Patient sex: F
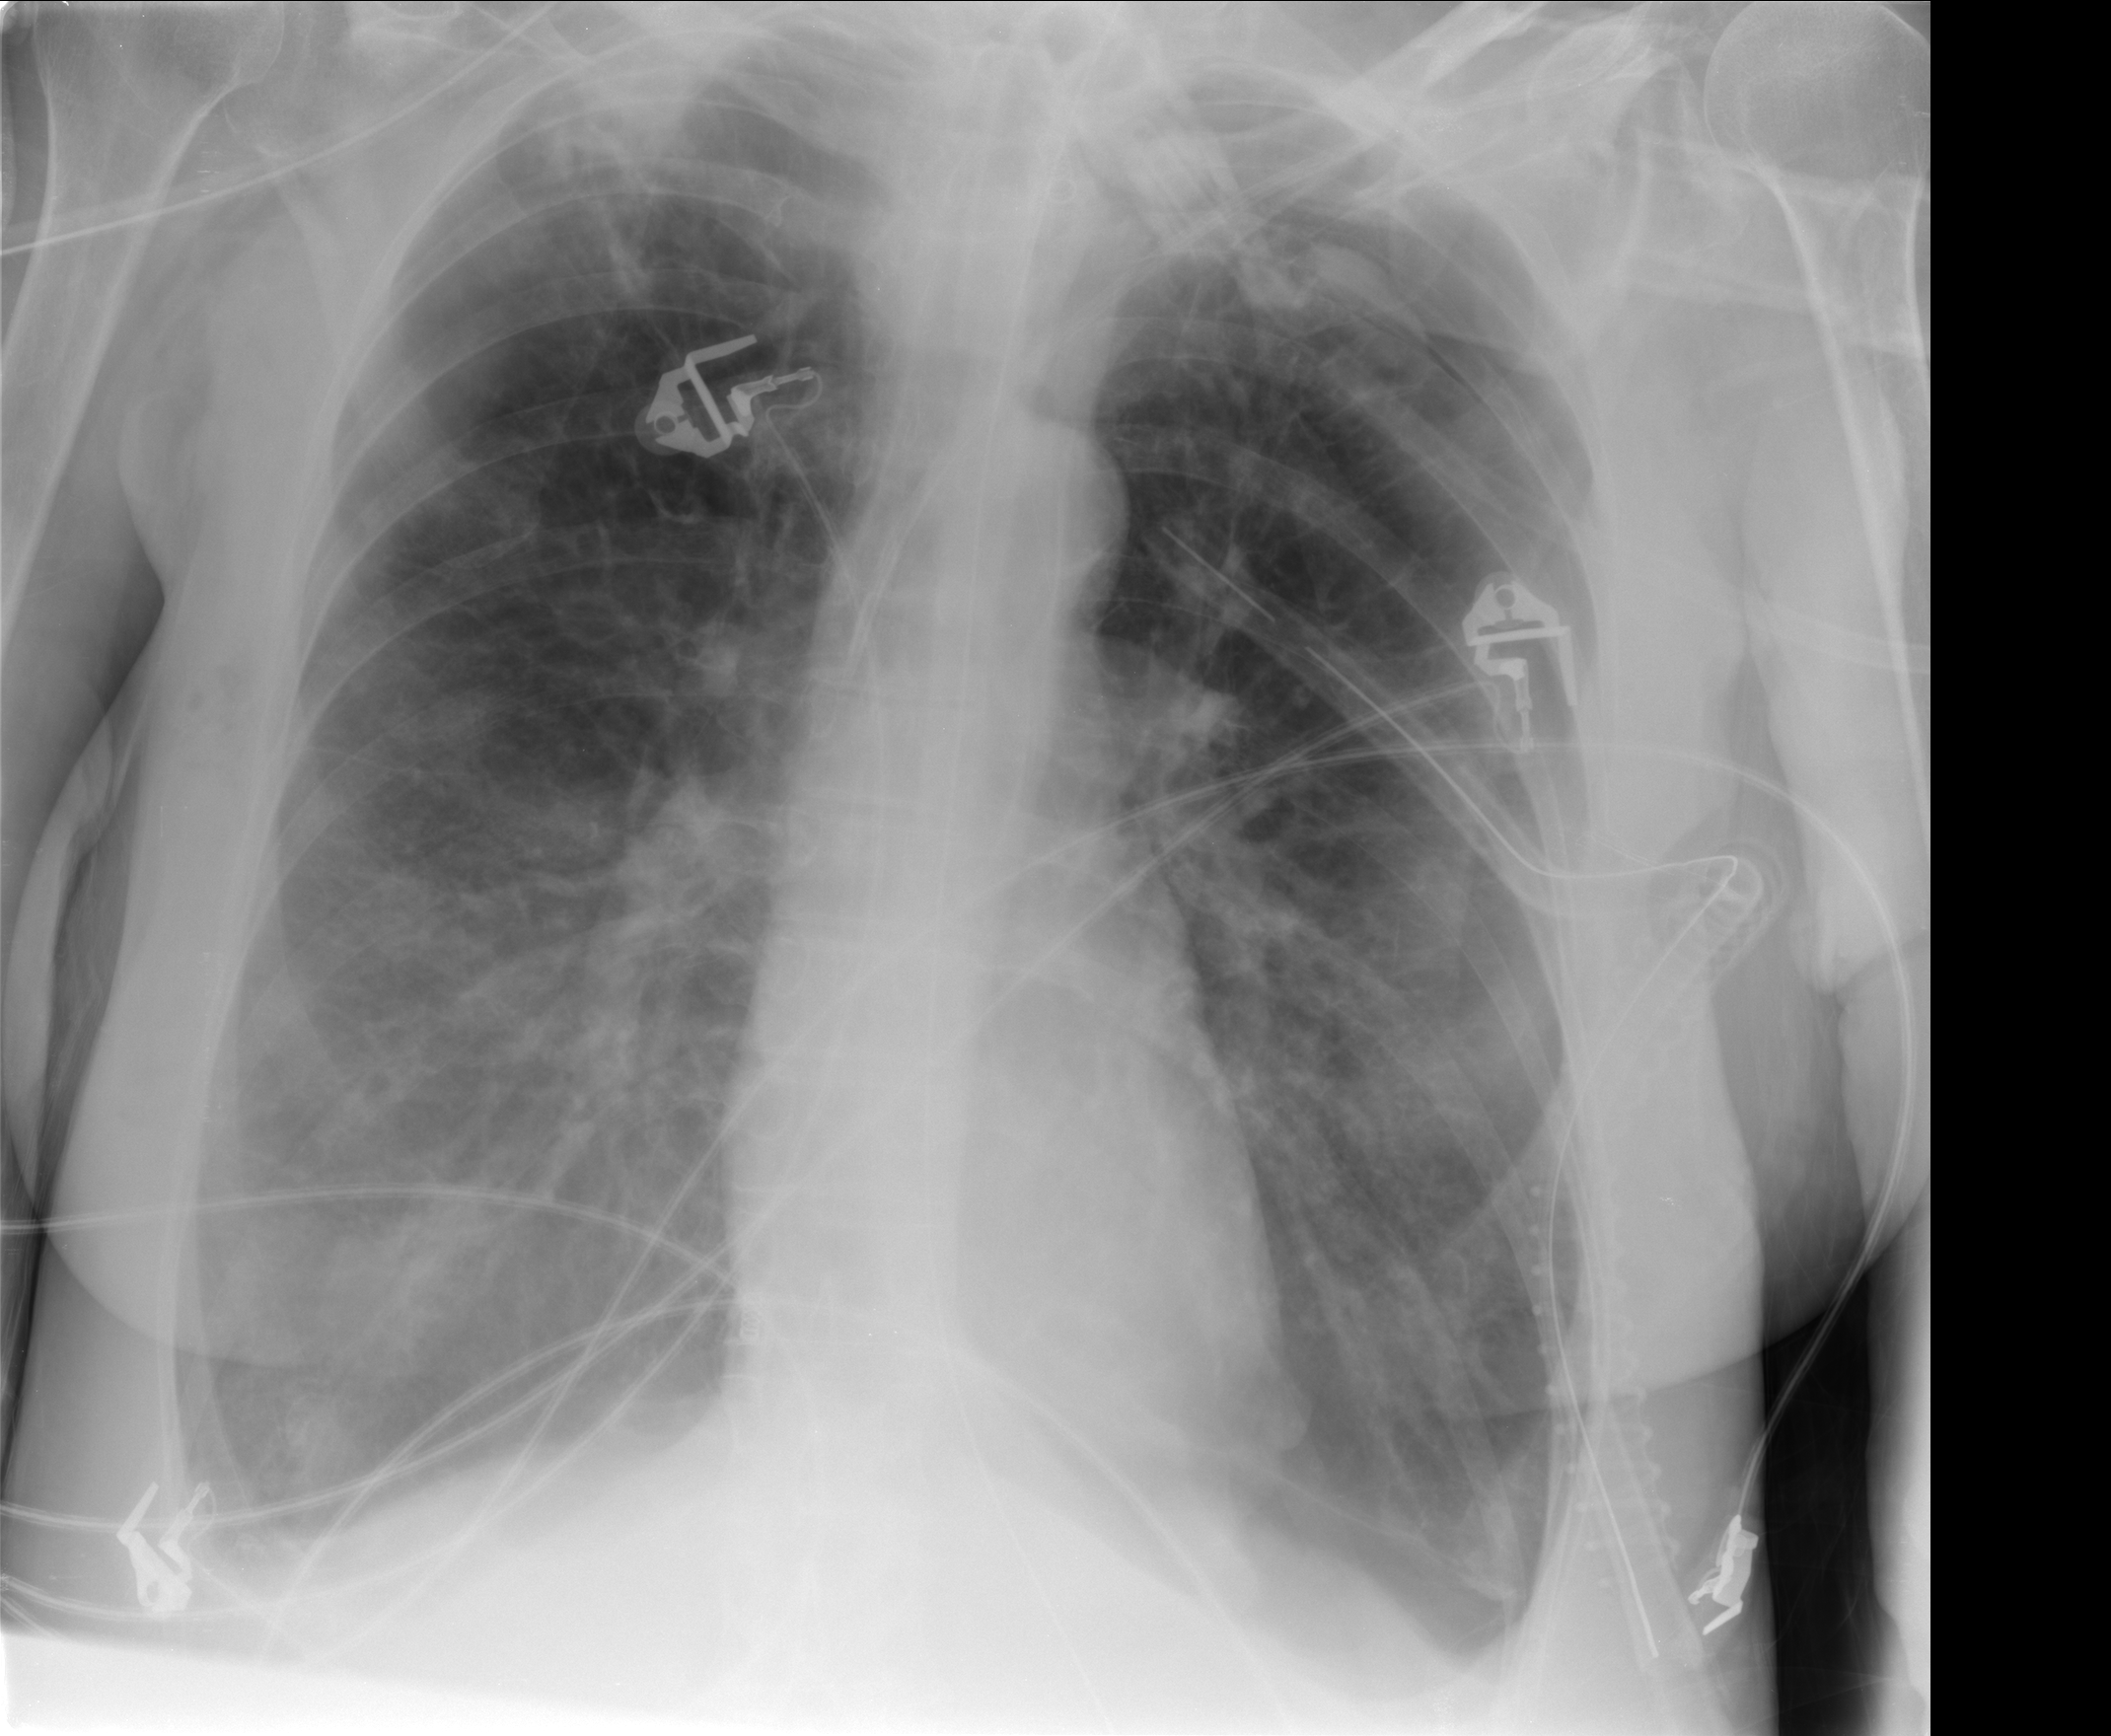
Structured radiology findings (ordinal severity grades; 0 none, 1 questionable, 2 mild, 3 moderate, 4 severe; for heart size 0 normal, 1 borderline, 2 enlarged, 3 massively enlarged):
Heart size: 0
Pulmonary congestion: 0
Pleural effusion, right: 1
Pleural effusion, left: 0
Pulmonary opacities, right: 0
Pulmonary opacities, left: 0
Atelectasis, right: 0
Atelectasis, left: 0